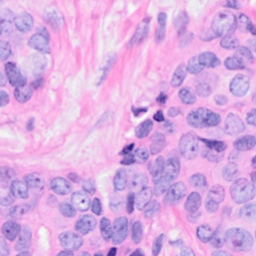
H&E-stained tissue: Breast